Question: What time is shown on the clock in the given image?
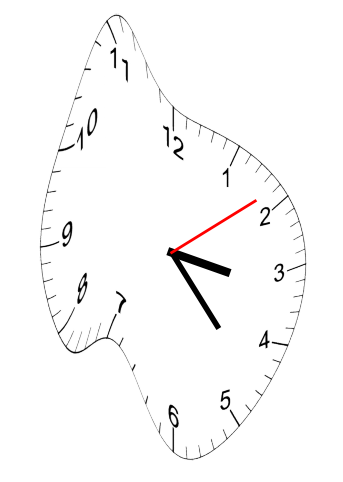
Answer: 03:23:09